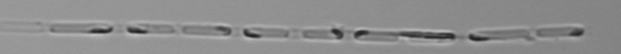
Label: Skeletonema